Aerial crown-view tile of a tropical tree (Barro Colorado Island, Panama), acquired 20250414:
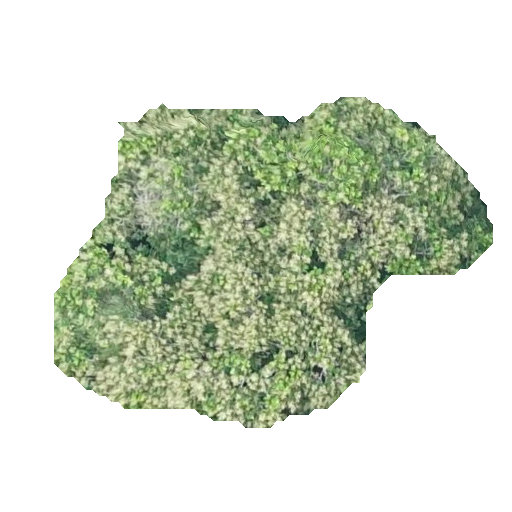
Species: Anacardium excelsum
GBIF accepted scientific name: Anacardium excelsum
Crown area: 146.557 m²